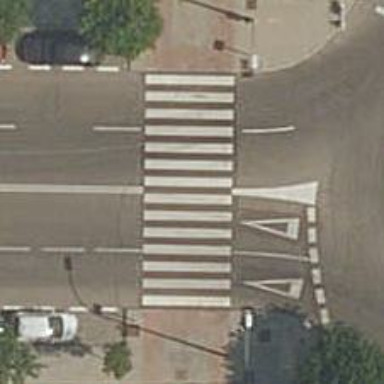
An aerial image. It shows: Uncontrolled road crossing.